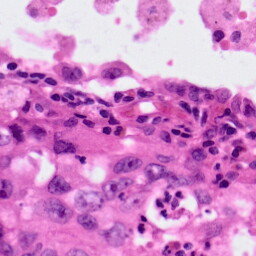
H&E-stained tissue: Lung